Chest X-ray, PA view. Patient: 41 years old, sex M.
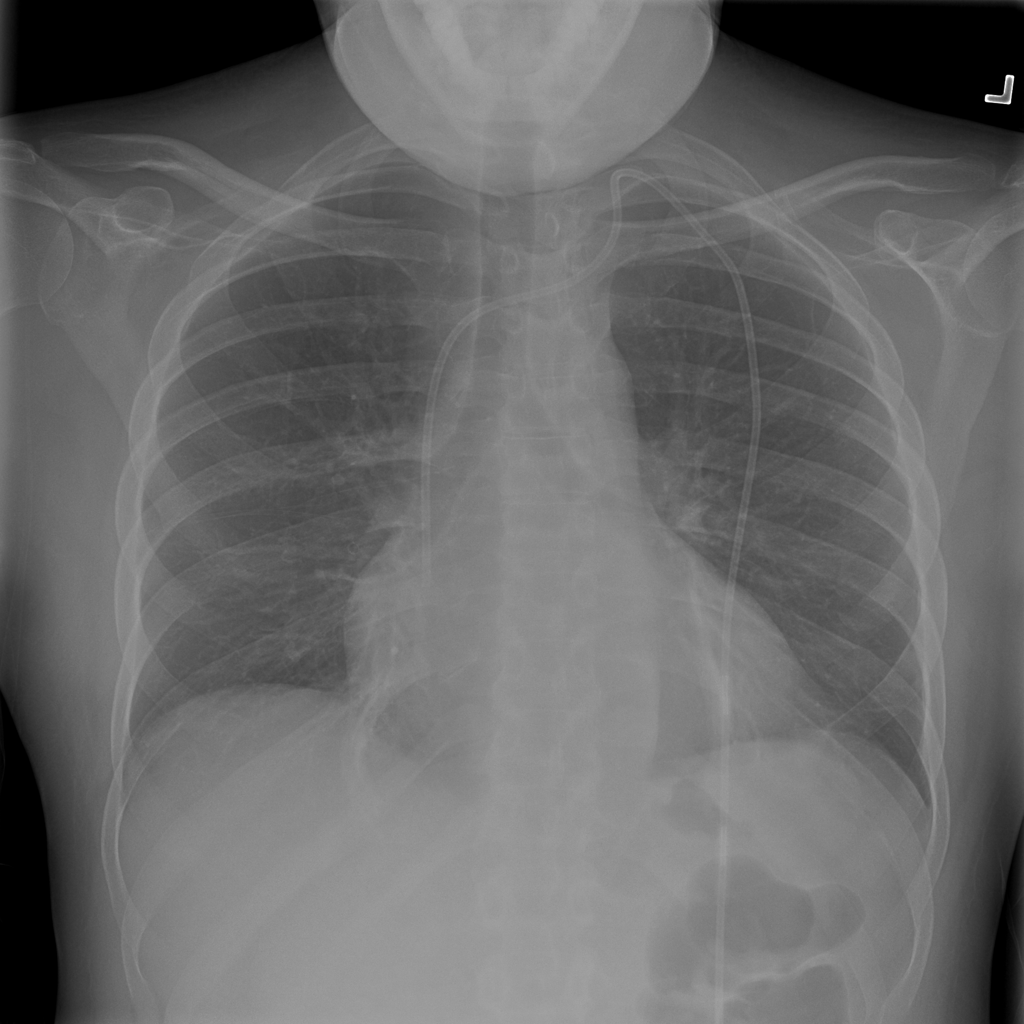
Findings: Effusion